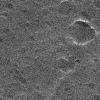
Atmospheric dust classification: not_dusty